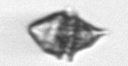
Label: Kryptoperidinium_triquetrum